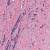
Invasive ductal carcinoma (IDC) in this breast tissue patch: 1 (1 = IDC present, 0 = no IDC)